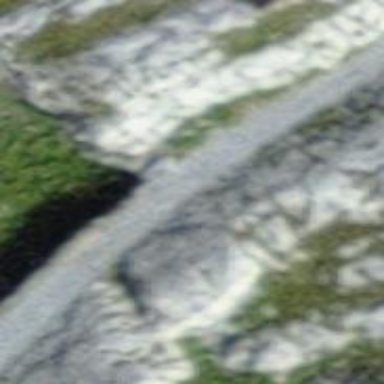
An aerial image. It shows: Gravel track with grade2 tracktype suitable for hiking.